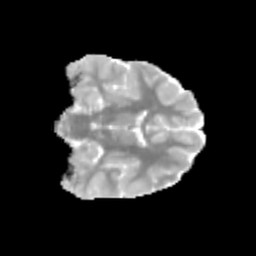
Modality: MD
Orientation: coronal
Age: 9
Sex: male
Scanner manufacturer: siemens
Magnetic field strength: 3 T
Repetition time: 3.8 s
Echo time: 0.07 s